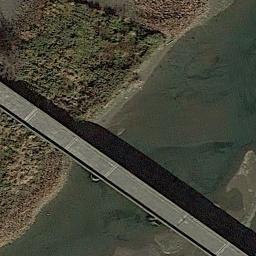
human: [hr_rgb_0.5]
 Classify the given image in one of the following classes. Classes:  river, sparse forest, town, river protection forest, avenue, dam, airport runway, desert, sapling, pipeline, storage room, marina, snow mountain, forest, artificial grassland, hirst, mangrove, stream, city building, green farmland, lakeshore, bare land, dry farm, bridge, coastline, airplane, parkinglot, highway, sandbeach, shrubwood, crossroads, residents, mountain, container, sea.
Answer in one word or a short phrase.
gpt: bridge